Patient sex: M
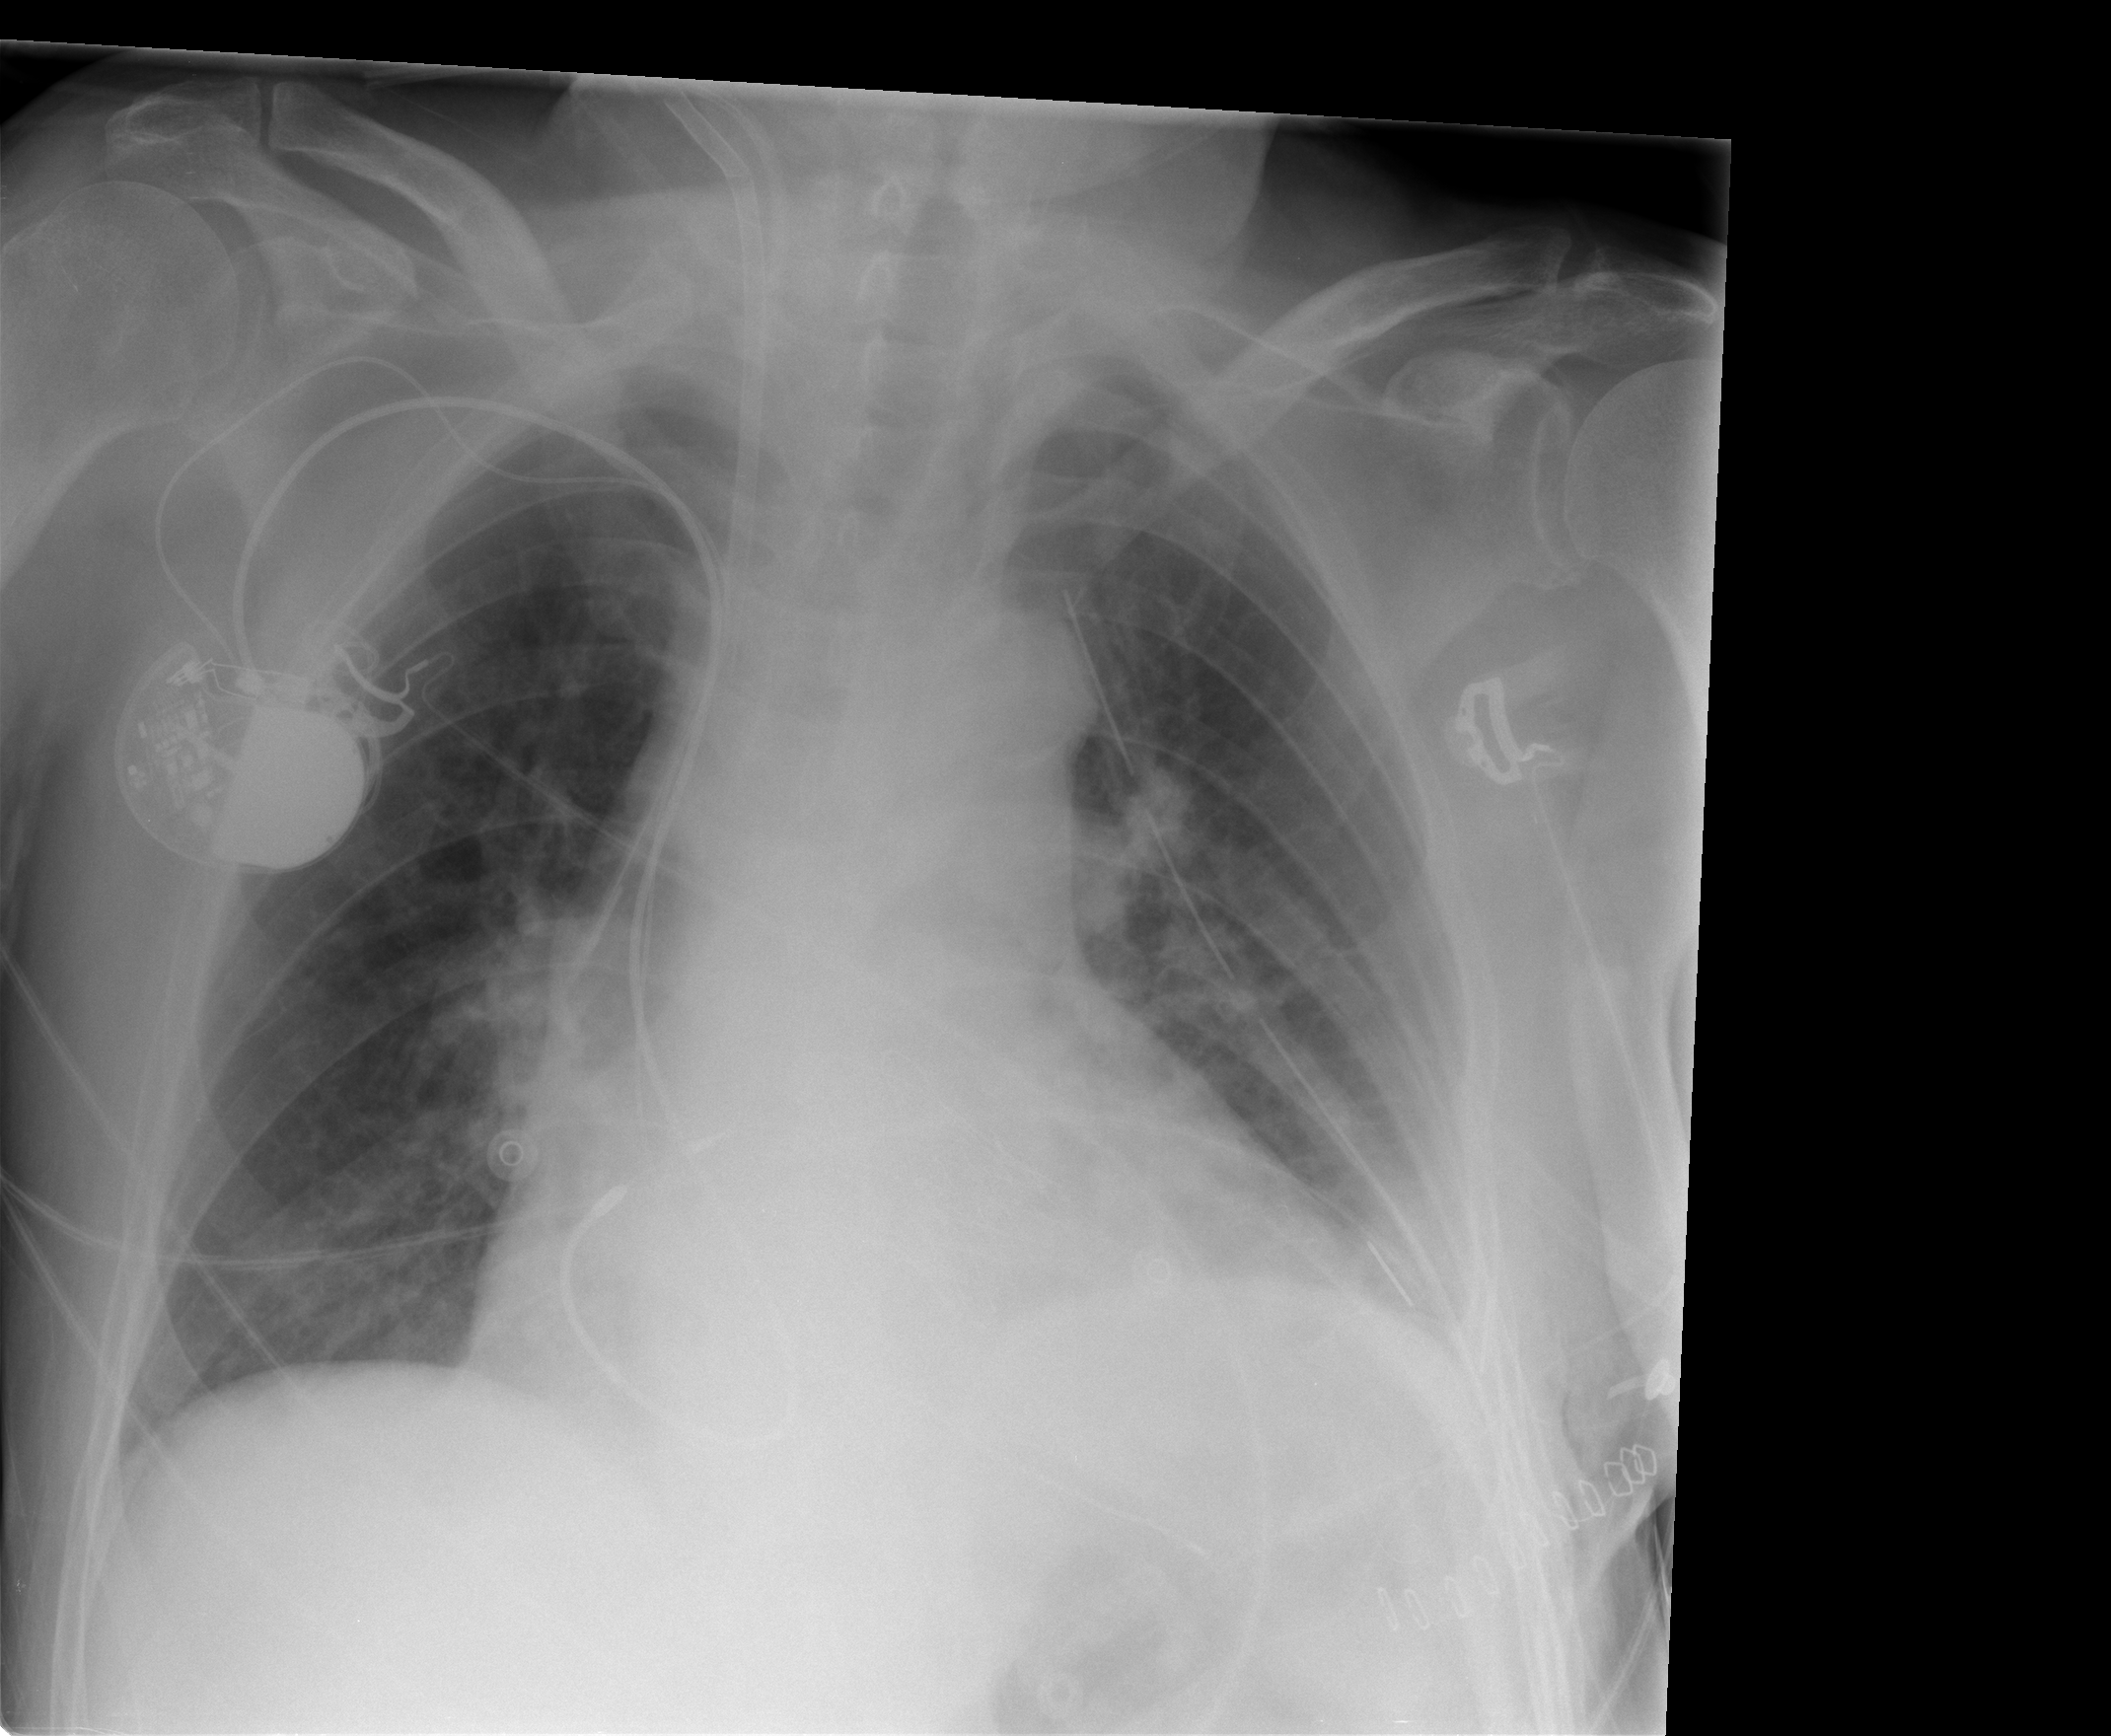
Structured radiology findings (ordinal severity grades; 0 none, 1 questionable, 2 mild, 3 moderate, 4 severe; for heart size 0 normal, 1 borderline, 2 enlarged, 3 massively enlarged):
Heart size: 2
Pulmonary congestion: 2
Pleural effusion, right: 0
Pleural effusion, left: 2
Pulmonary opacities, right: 0
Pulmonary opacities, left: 0
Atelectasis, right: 0
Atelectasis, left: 2